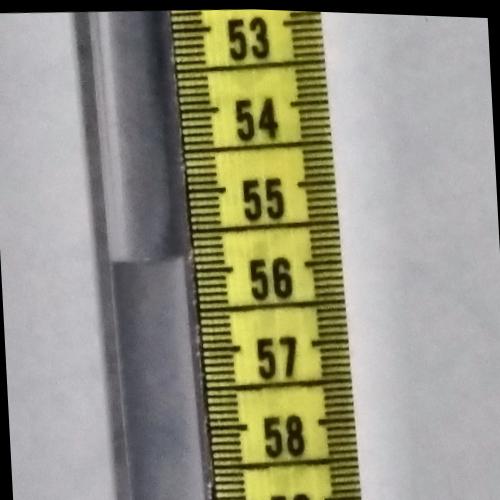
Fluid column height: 55.8 cm